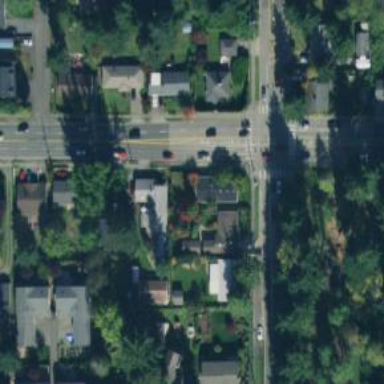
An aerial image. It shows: Secondary road with separate sidewalks.